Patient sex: M
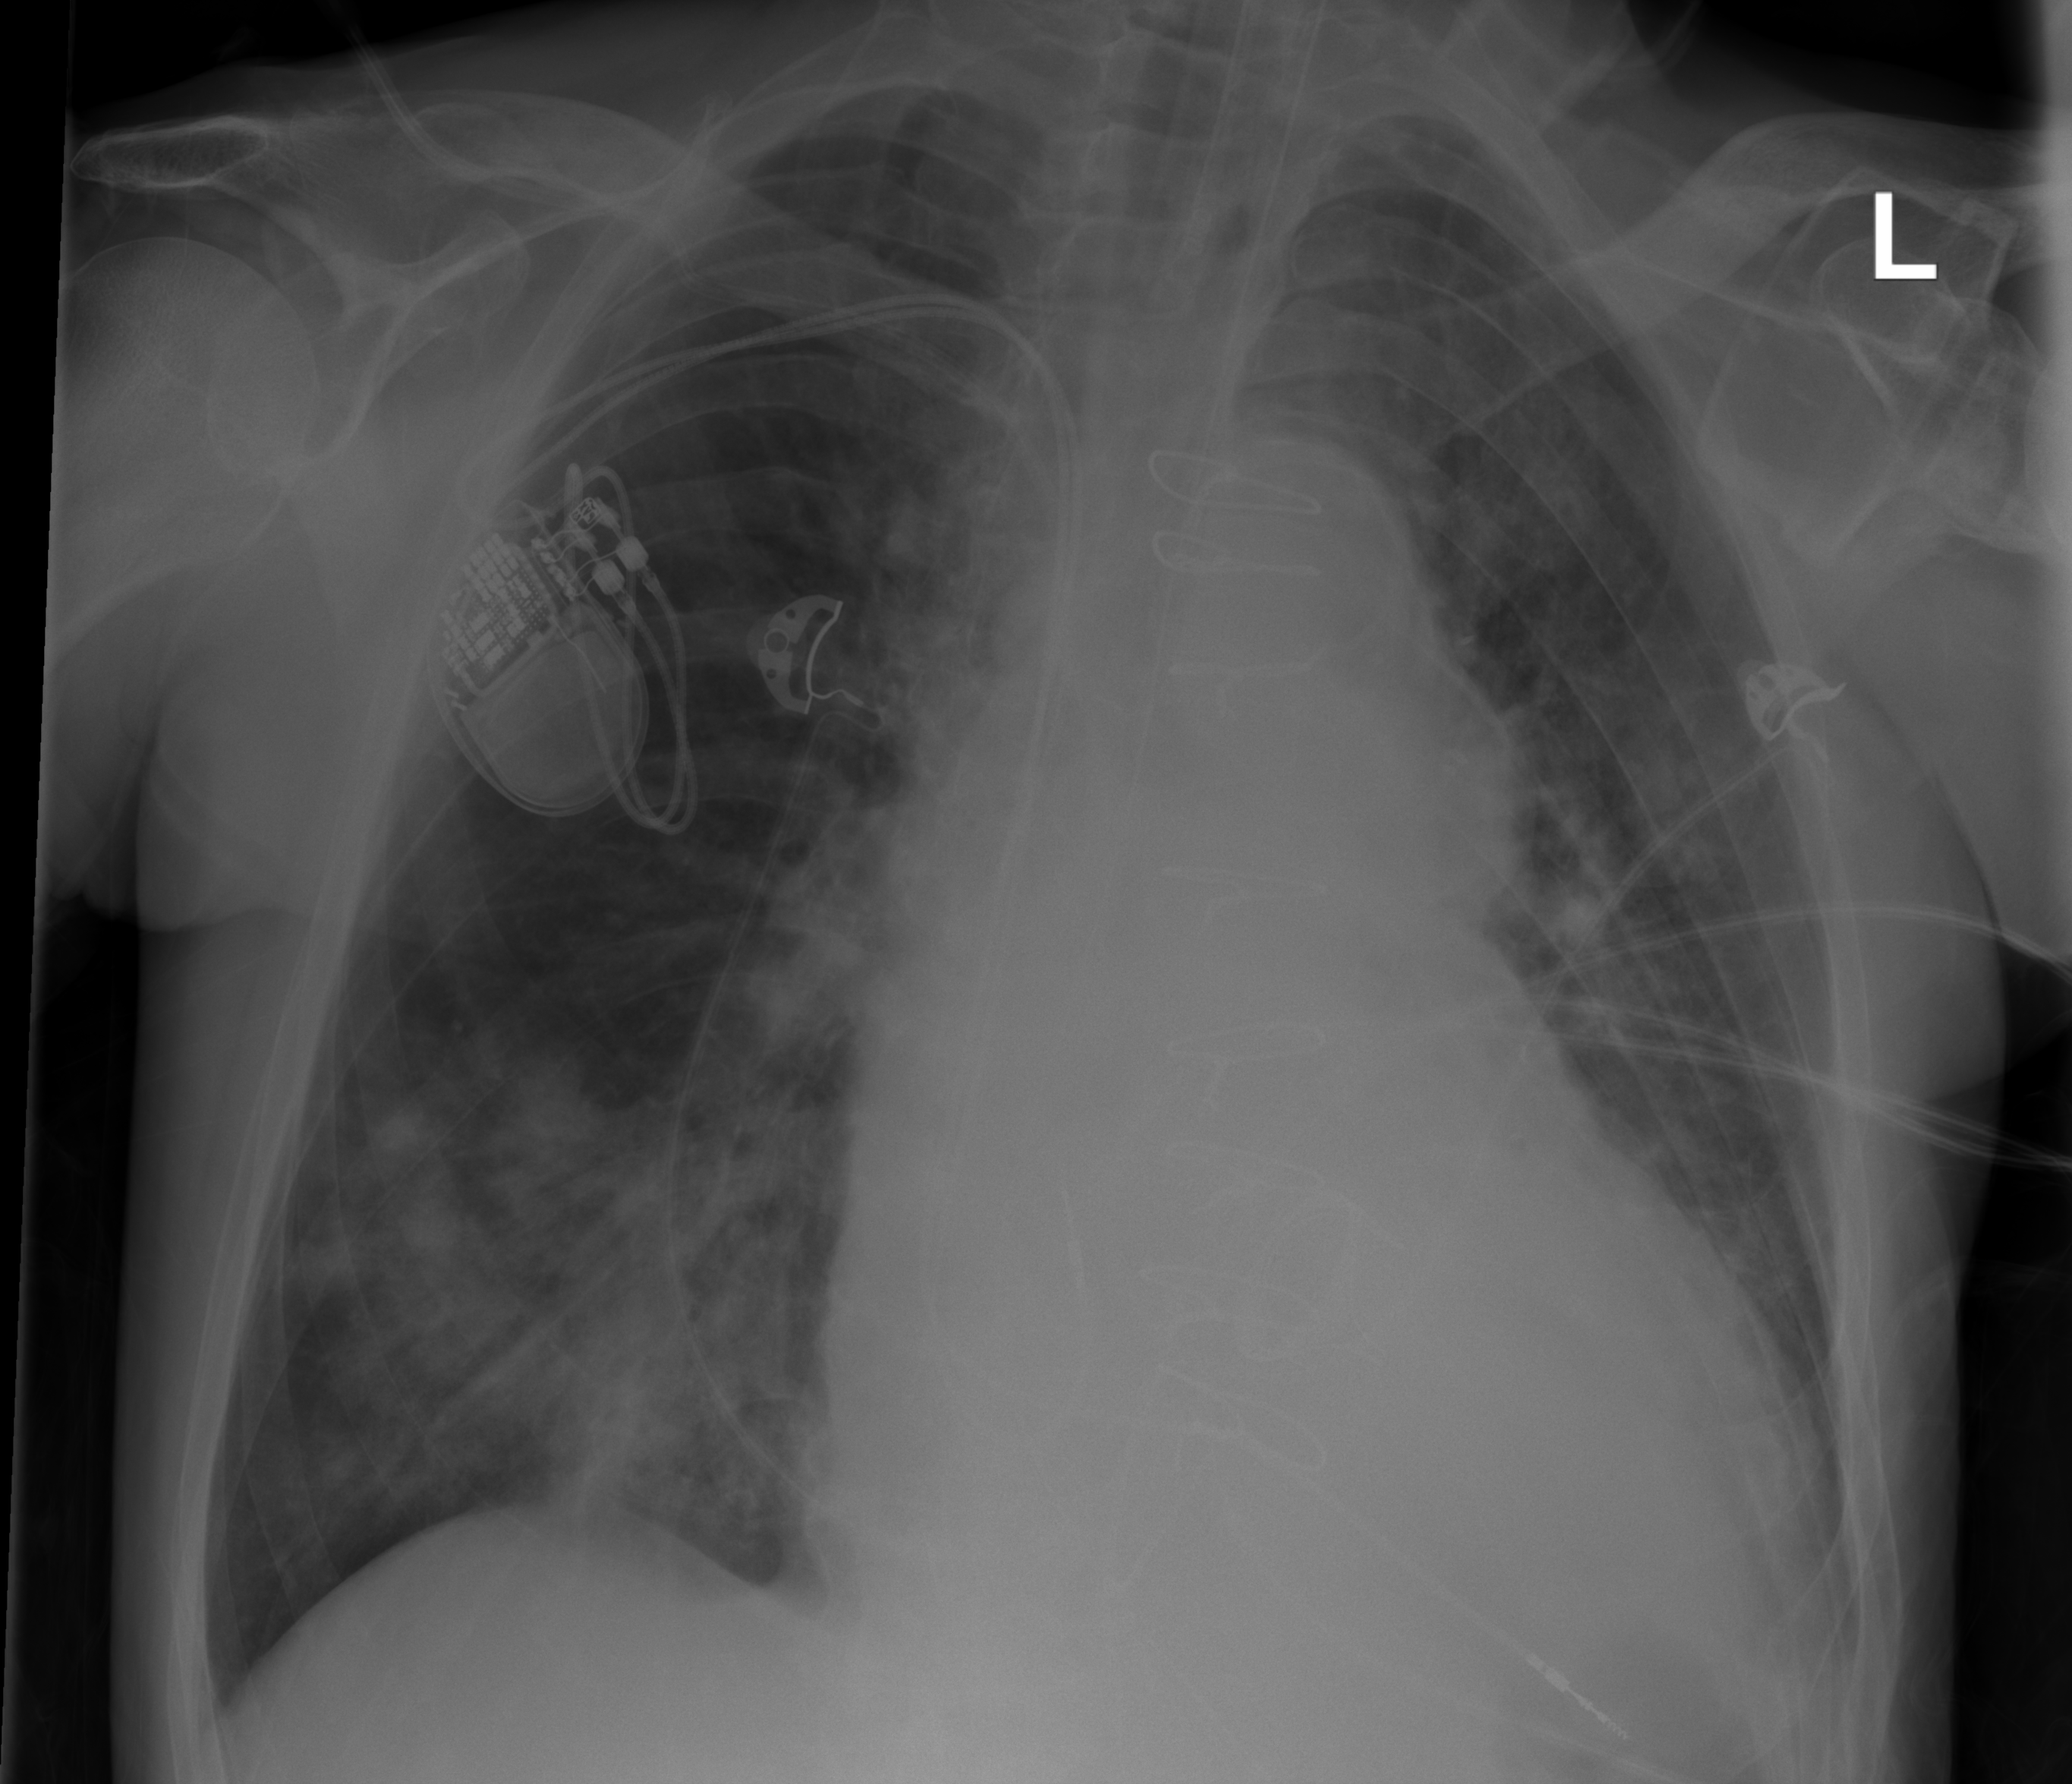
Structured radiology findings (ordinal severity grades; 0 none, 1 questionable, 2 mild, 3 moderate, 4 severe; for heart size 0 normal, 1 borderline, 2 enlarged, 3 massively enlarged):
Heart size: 2
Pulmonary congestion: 2
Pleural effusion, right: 0
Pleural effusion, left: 2
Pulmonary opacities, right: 3
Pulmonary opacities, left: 2
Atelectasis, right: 2
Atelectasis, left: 2